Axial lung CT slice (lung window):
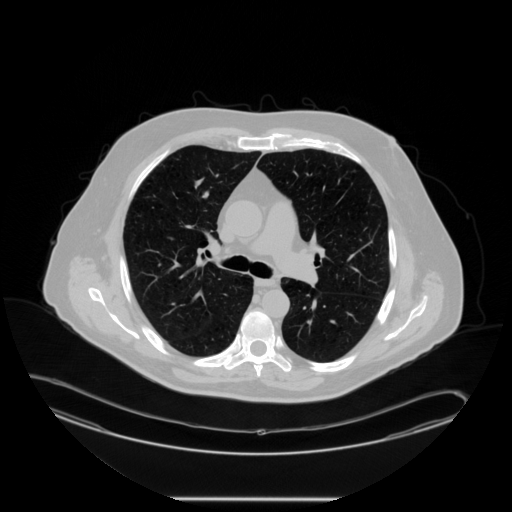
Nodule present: no